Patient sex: M
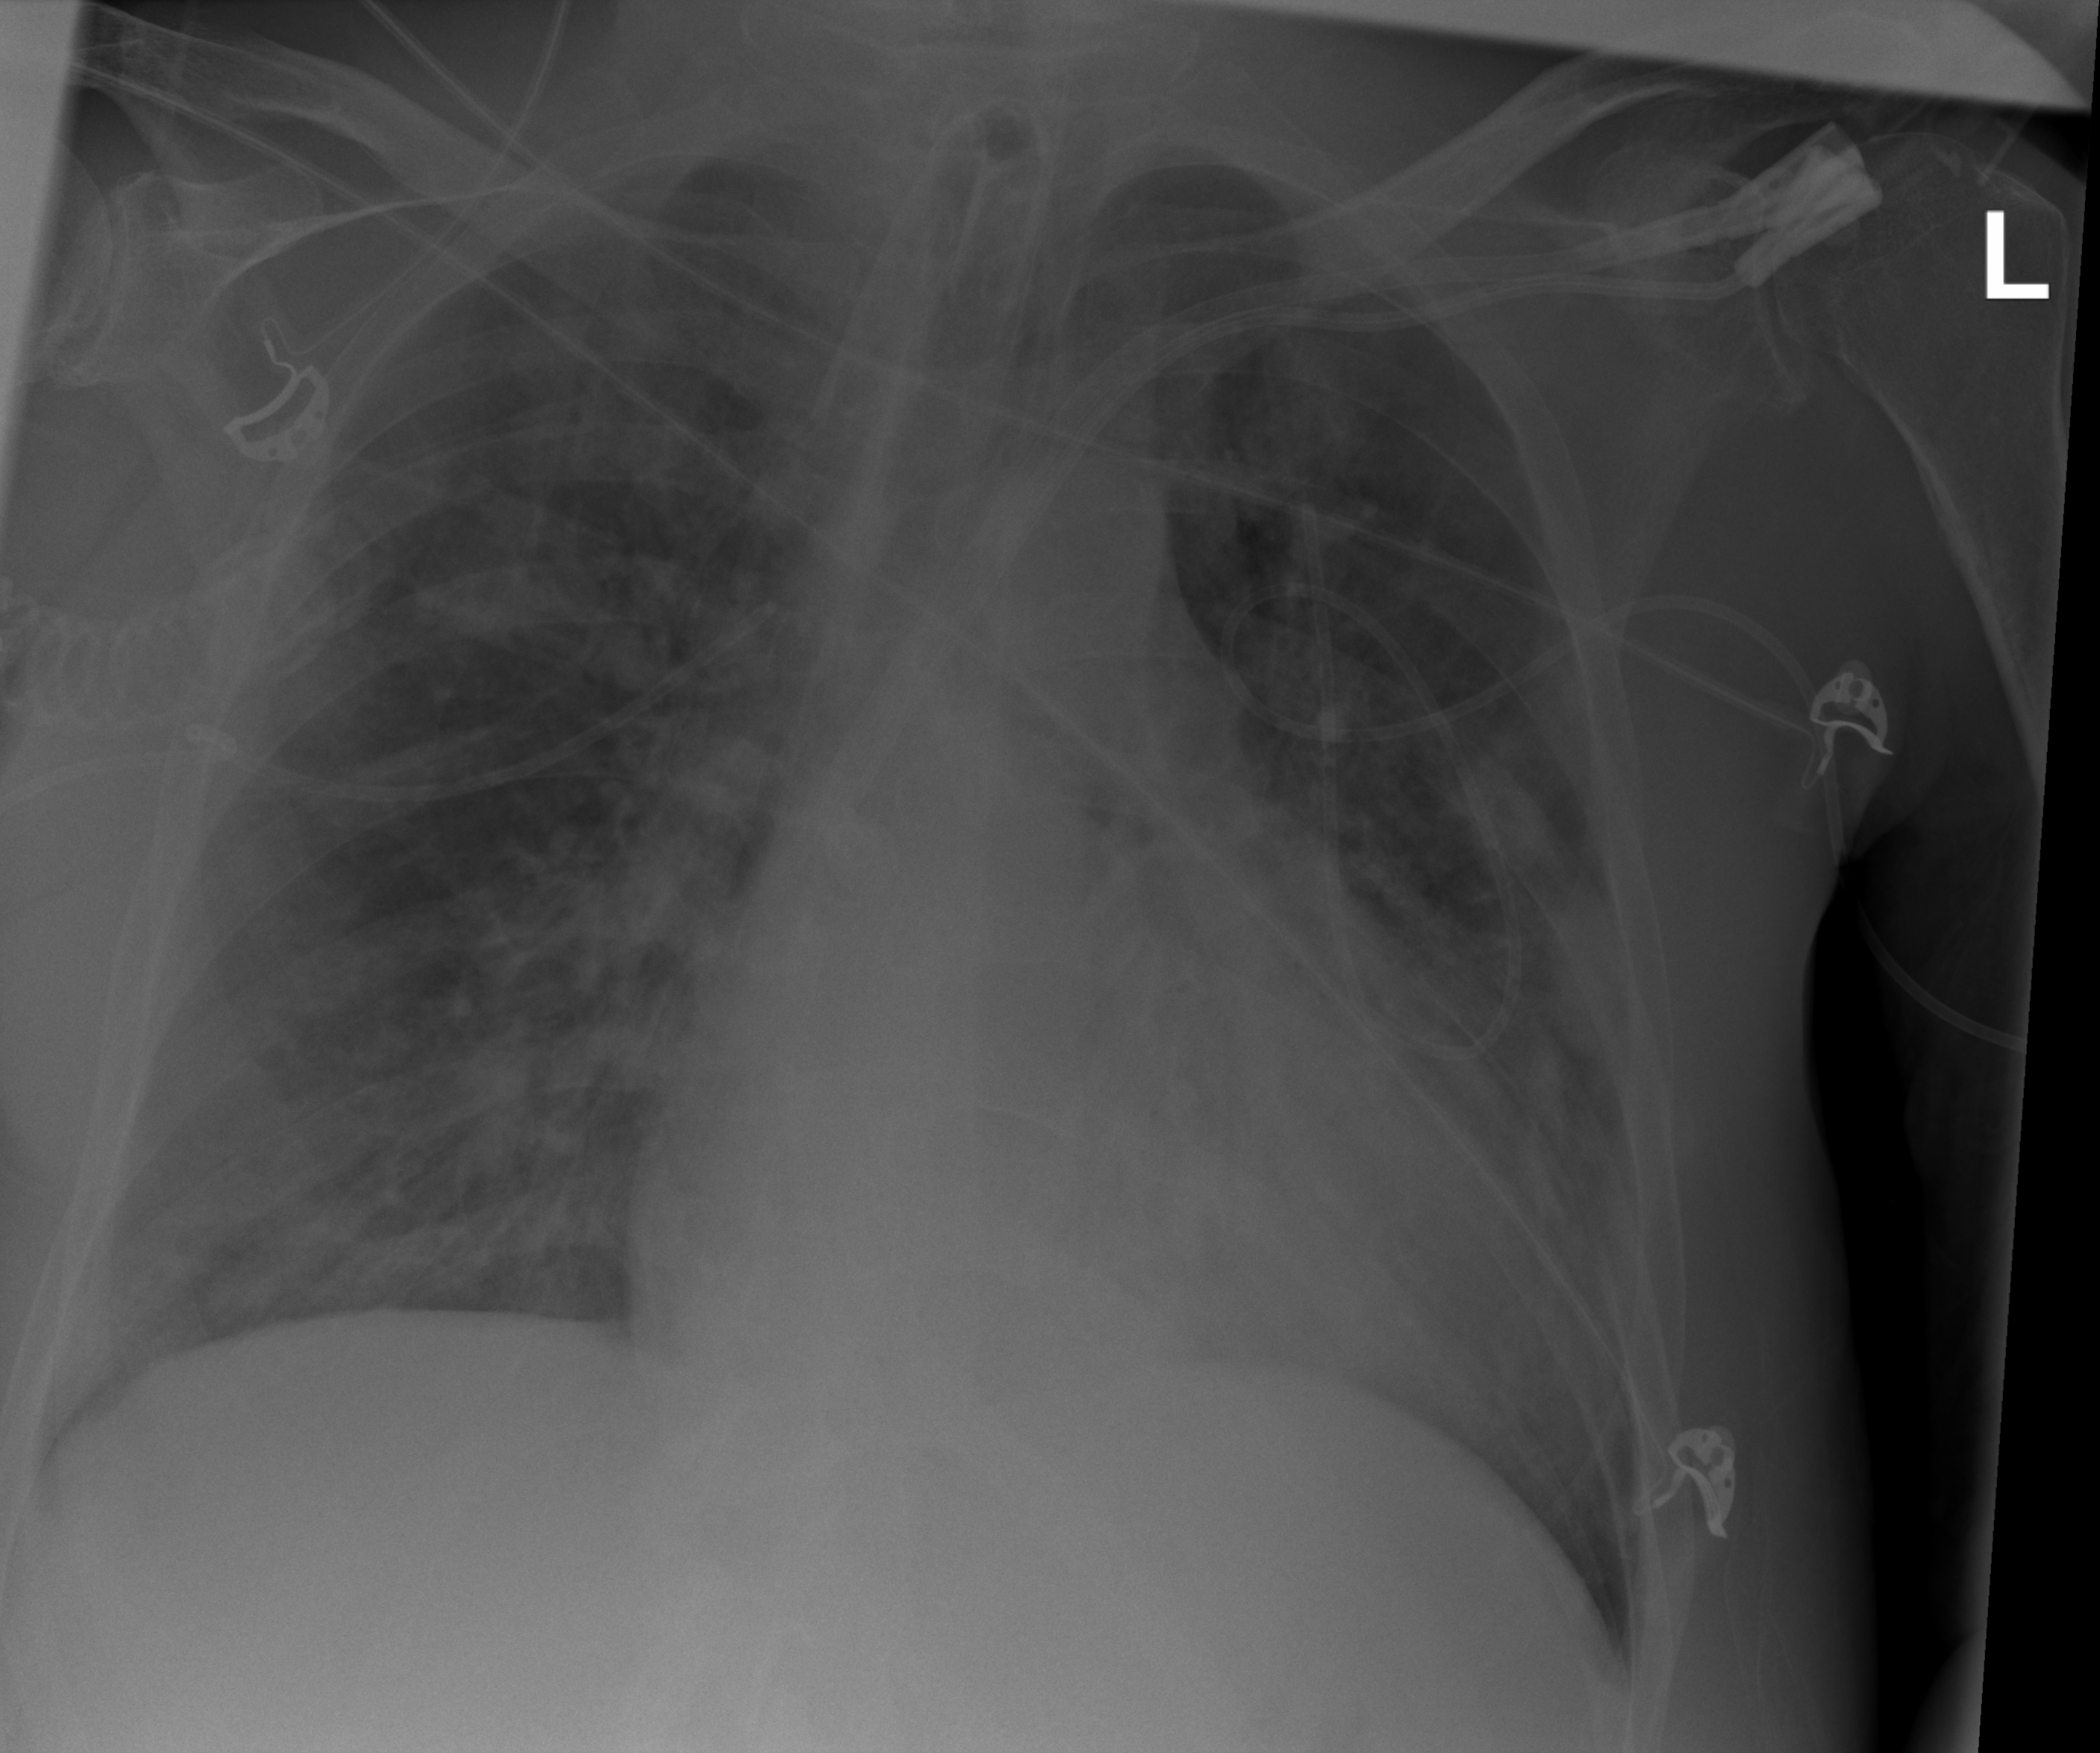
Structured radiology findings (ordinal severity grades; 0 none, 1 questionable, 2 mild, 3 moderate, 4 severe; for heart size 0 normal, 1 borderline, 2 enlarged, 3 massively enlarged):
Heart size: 2
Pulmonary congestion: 2
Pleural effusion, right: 0
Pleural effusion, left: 0
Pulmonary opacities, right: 2
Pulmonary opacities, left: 2
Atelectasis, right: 2
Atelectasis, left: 2